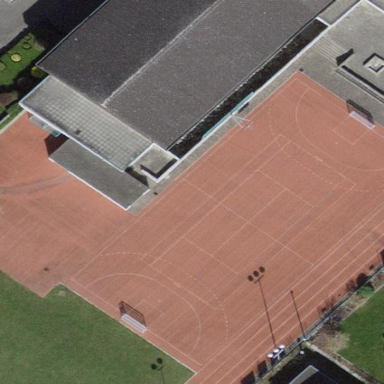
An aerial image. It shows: Tartan pitch designated for basketball and handball sports activities.